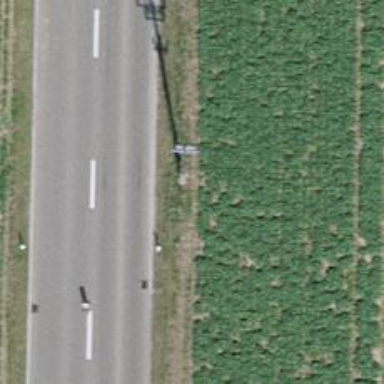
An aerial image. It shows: Power pole.